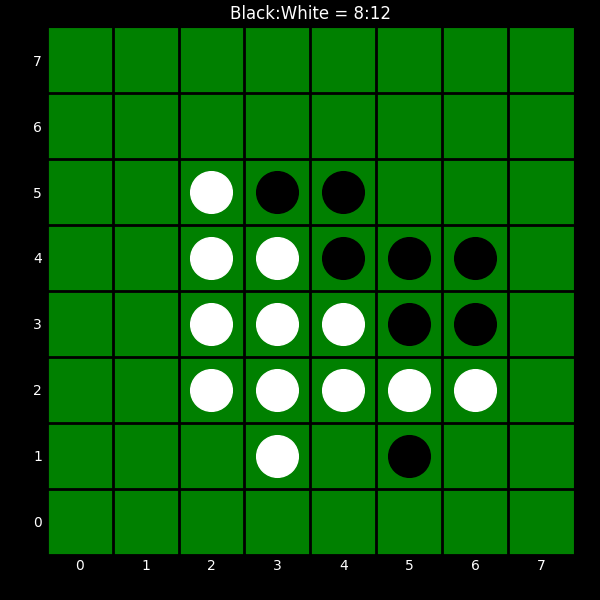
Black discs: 8
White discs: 12